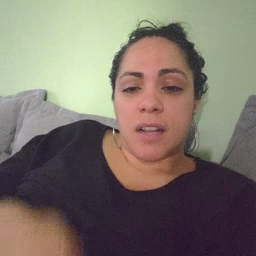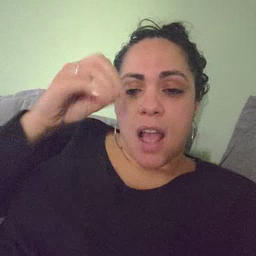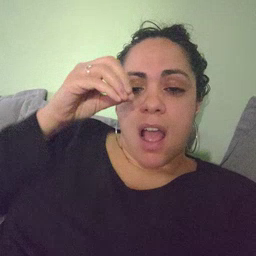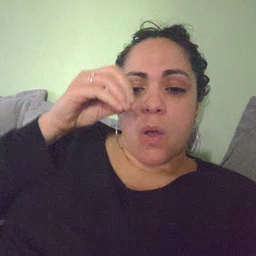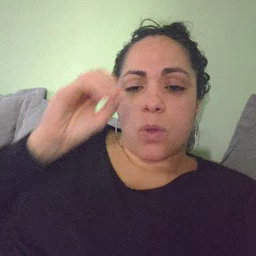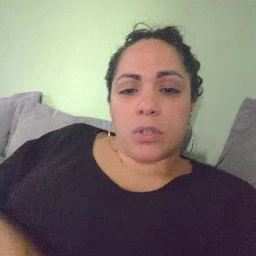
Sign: owl